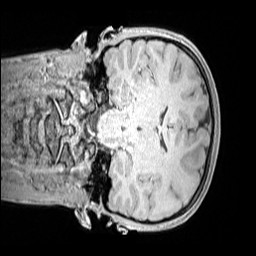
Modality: MP2RAGE
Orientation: coronal
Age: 12
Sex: female
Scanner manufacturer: siemens
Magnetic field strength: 3 T
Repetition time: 4 s
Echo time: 0.00299 s